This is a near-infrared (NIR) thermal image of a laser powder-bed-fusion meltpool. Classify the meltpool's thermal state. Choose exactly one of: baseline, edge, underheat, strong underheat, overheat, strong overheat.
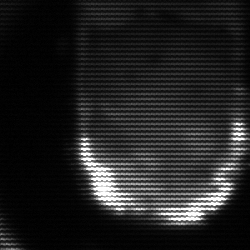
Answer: baseline